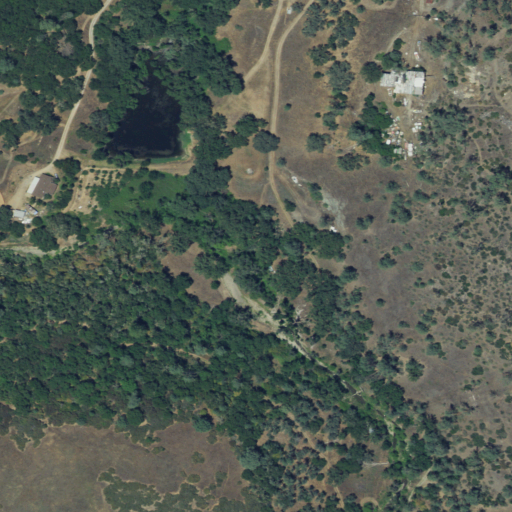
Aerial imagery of valley in California named Spring Gulch containing shrub, deciduous forest, evergreen forest, open development, low intensity development, and grassland